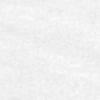
Label: no_change